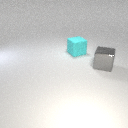
large cyan rubber cube behind large gray metal cube